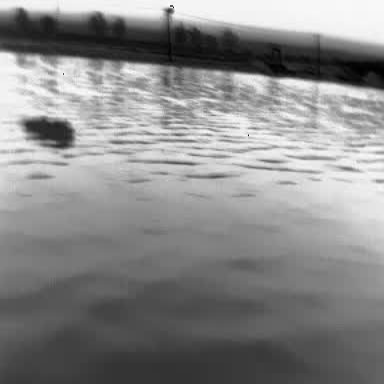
There is a container_ship in the infrared image.